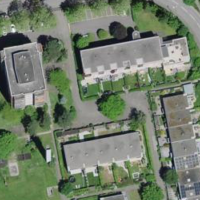
EUNIS habitat code: 54
Species observed at this site:
Ficus carica